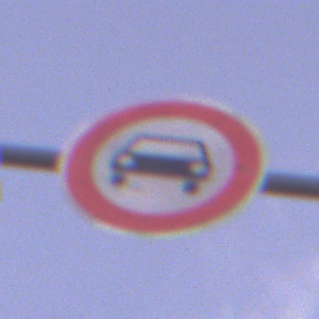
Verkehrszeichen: VerbotKraftwagen
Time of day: Dawn
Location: Outdoor (RoadRail)
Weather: Clear
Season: NotSpecified
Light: Natural